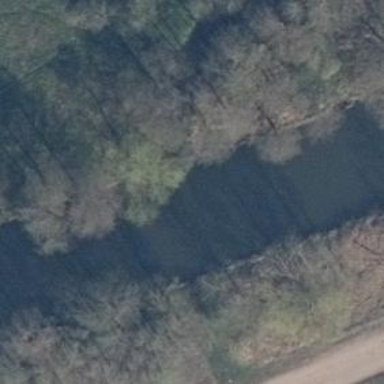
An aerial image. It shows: Row of trees in natural setting.